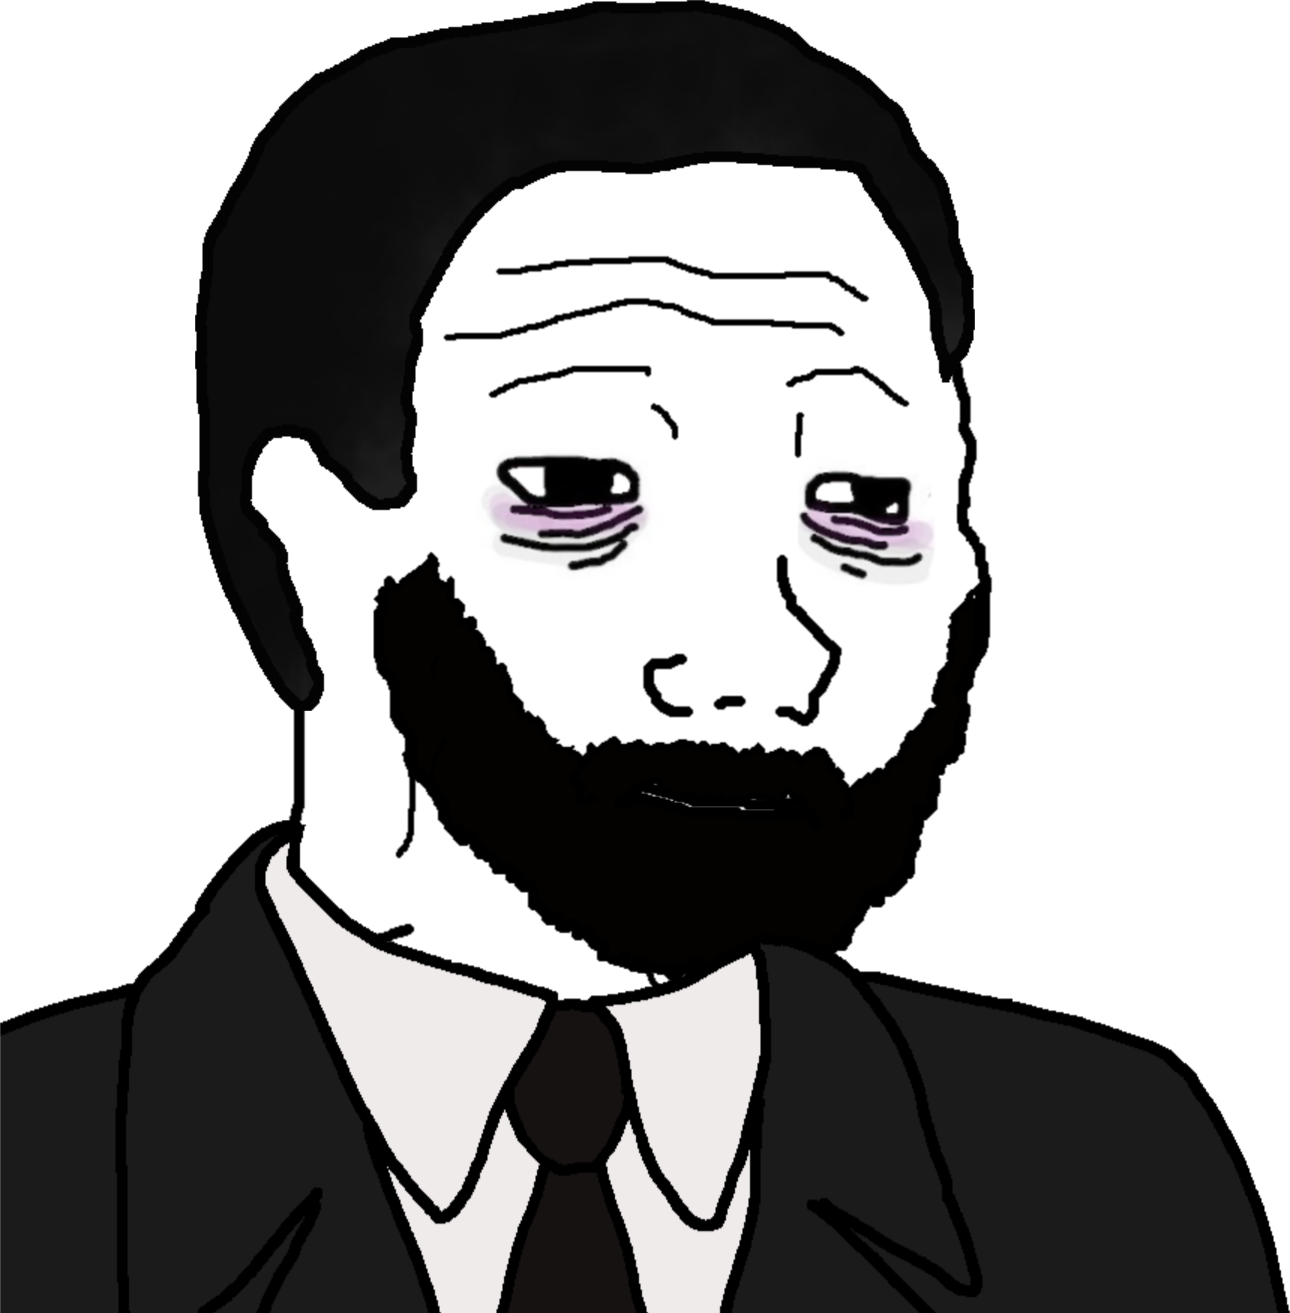
Label: 5_Doomer